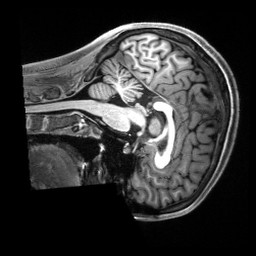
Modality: T1w
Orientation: sagittal
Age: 21
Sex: female
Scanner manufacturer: siemens
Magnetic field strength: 3 T
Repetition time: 2.5 s
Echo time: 0.00222 s